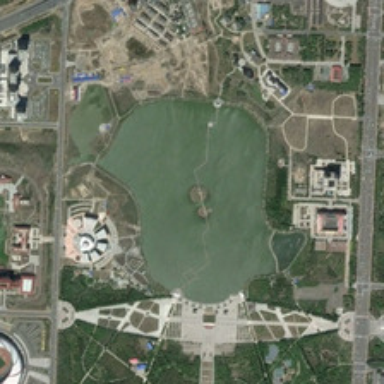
Some green trees and buildings are in a park with a pond .